Question: Can I show 3-4 outputs(graphical output, Same images) in different windows using matlab.some thing like the following fig.
for more clarification-
example-
'''
for i=1:10
vid = videoinput('winvideo', 2);
set(vid,'FramesPerTrigger',2);
start(vid);
imageData=getdata(vid,1);
I=rgb2gray(imageData);
figure,imshow(I);
end
'''
In this case 10 frames will be shown in 10 different figure. Which I do not want to do. I want to show all the frames in same window, even if the frame changes every time.

I am not talking about figure or subfigure. And the output can be changed every time in the same window.
Regards,
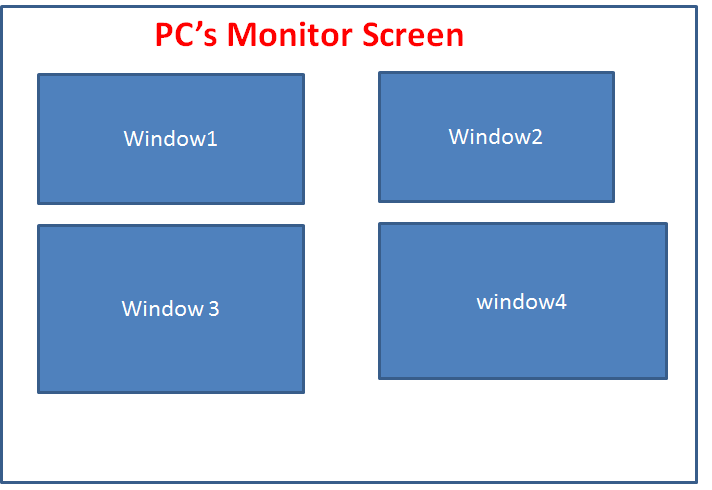
Answer: You can call an already created figure using the simple code 'figure(h)'. With this, no new figure window is created.
'''
h = figure; %create figure
...
figure(h); %call the figure h and draw in it.
'''
Using your code
'''
h = figure;
for i=1:10
vid = videoinput('winvideo', 2);
set(vid,'FramesPerTrigger',2);
start(vid);
imageData=getdata(vid,1);
I=rgb2gray(imageData);
figure(h);
imshow(I);
end
'''